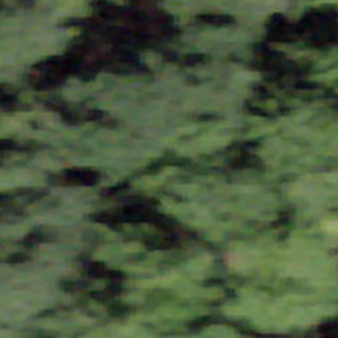
Label: other